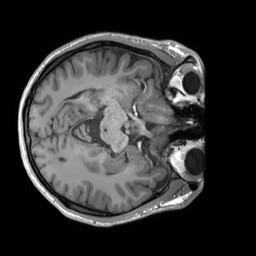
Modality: T1w
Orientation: axial
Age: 23
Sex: male
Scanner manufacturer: siemens
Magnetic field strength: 3 T
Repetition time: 1.8 s
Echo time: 0.00232 s